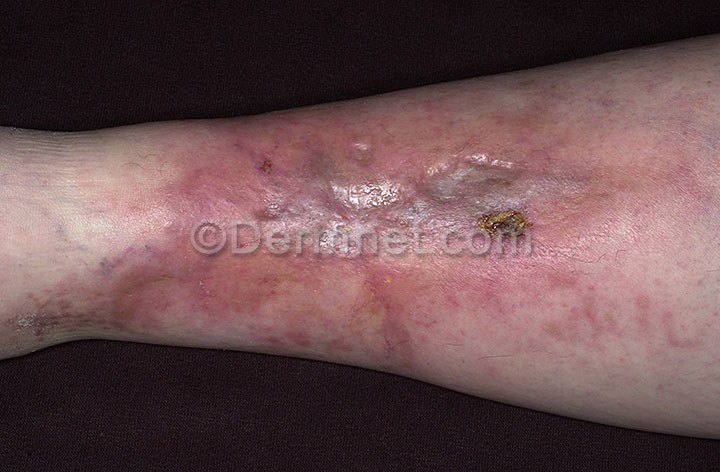
Disease: Systemic Disease